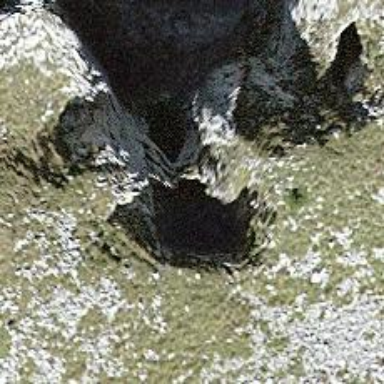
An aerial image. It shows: Sinkhole in the natural landscape.